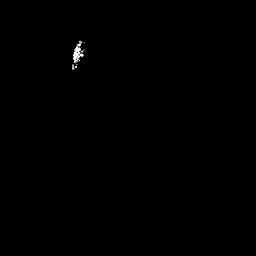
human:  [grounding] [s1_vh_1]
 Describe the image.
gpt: In the satellite image, there is  <ref>1 small ship </ref> <box>[[27, 17, 32, 28, 0]]</box> located at top.